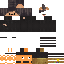
A male human skin with dark skin, wearing brown long hair dressed in a blue hoodie and black pants, featuring a closed mouth.